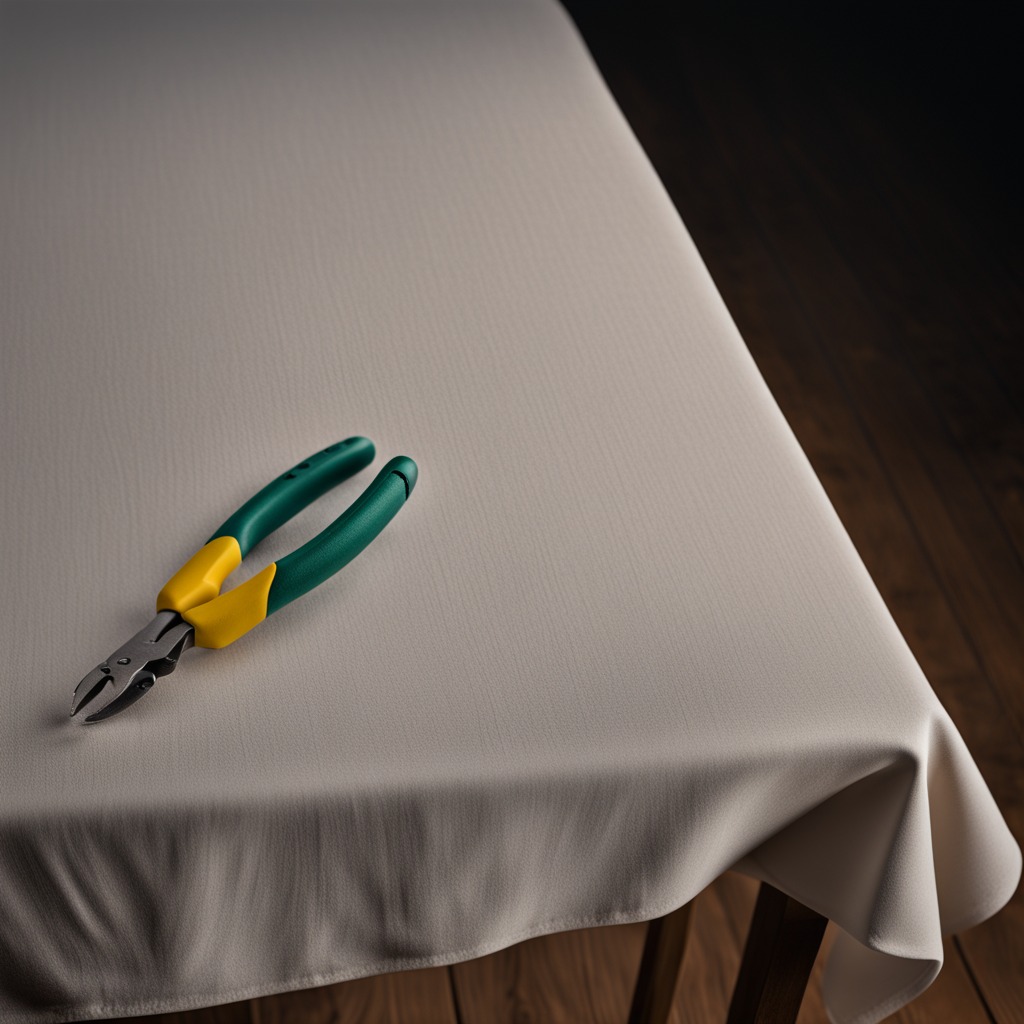
A plier lies on the wooden table.